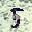
Label: 5